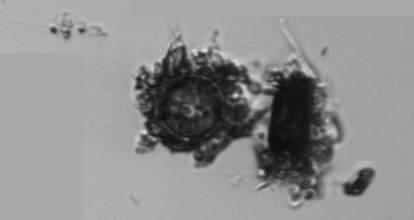
Label: Thalassiosira_TAG_external_detritus